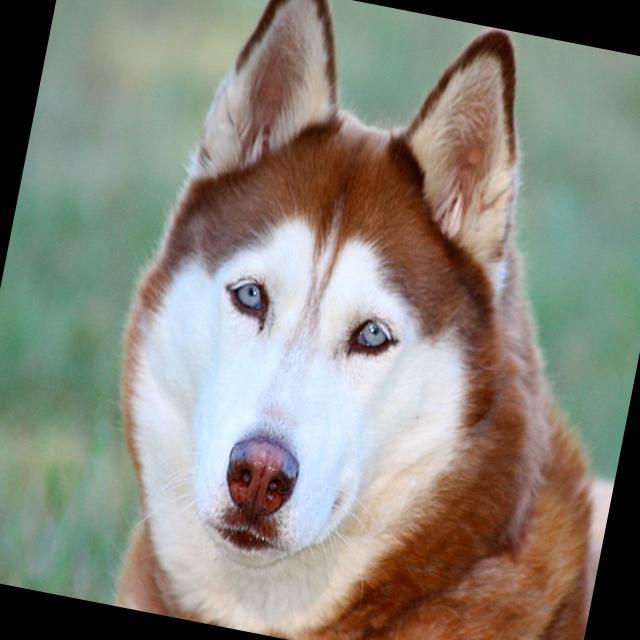
Healthy canine skin — no visible lesions, inflammation, or abnormalities. The skin and coat appear normal.